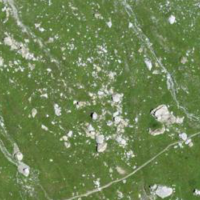
EUNIS habitat code: 26
Species observed at this site:
Saxifraga oppositifolia